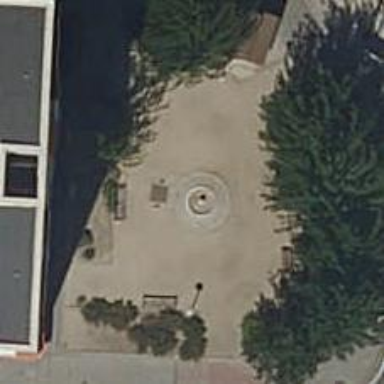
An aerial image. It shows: Fountain.